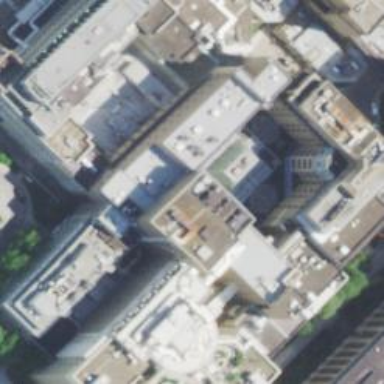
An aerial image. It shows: Healthcare facility identified as hospital.